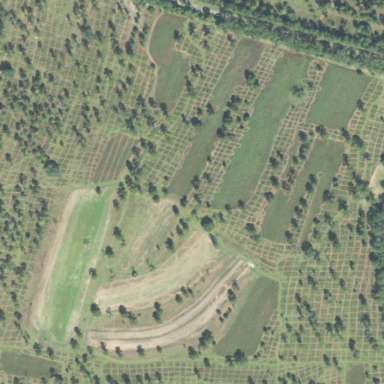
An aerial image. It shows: Orchard.